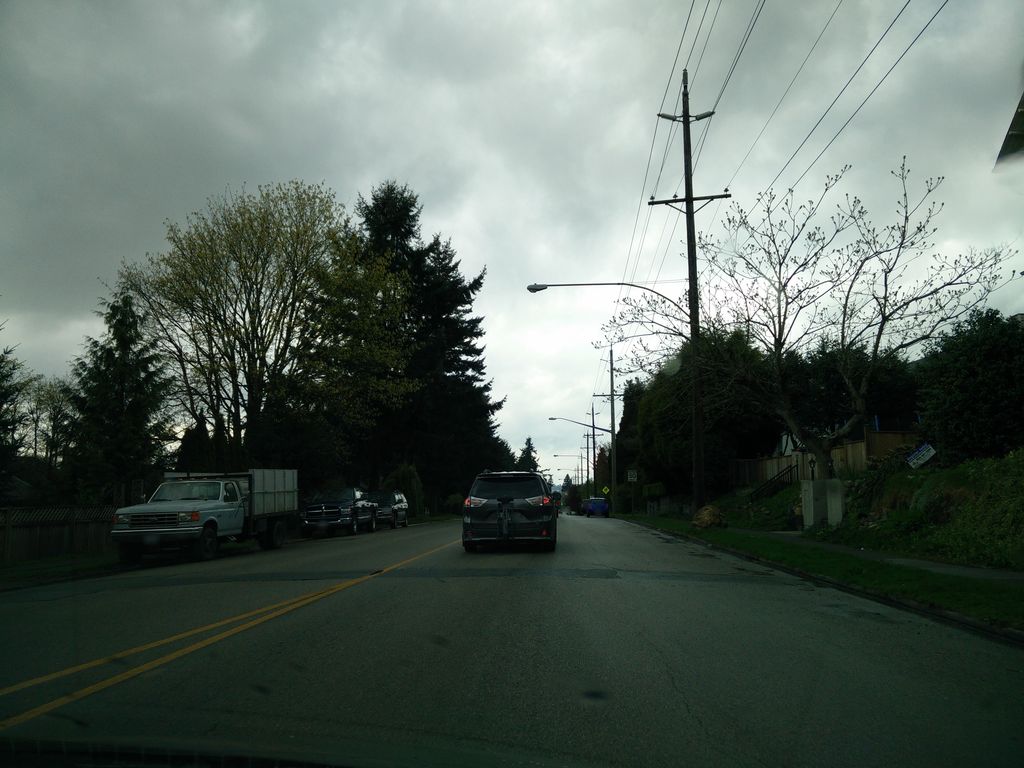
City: vancouver